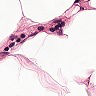
Metastatic tissue present: no